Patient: sex F, age 89
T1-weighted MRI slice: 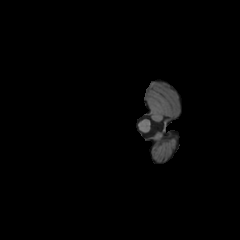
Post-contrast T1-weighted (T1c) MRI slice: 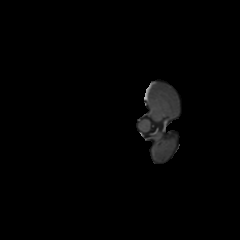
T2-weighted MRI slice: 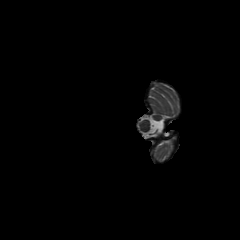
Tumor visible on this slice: no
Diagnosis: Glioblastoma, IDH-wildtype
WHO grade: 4